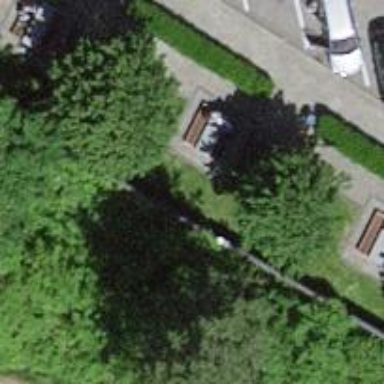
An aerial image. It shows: Picnic table located in leisure land area.